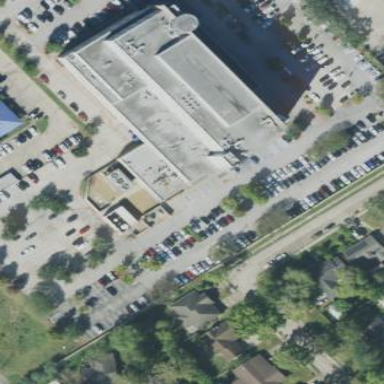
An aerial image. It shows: Hospital building.